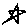
Label: star